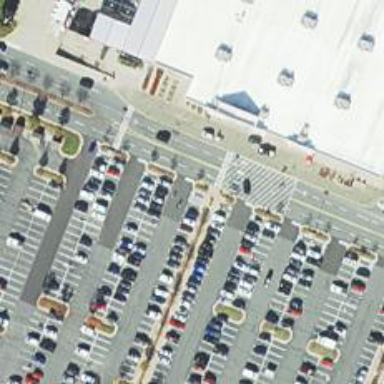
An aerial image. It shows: Parking space.